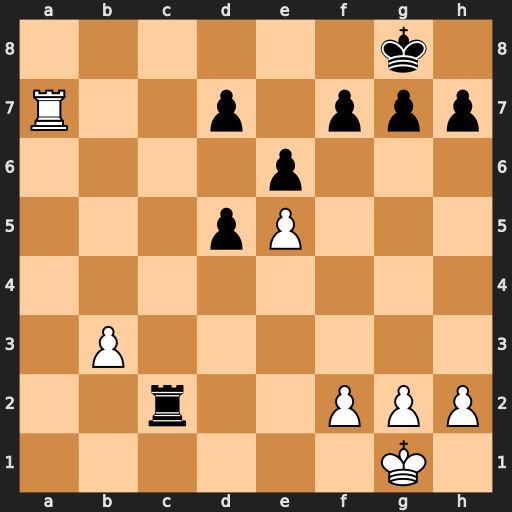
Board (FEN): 6k1/R2p1ppp/4p3/3pP3/8/1P6/2r2PPP/6K1
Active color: w
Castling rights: -
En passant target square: -
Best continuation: Ra8+ Rc8 Rxc8#